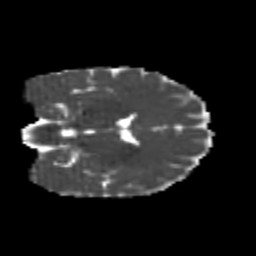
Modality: MD
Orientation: coronal
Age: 26
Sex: female
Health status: healthy
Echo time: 0.074 s